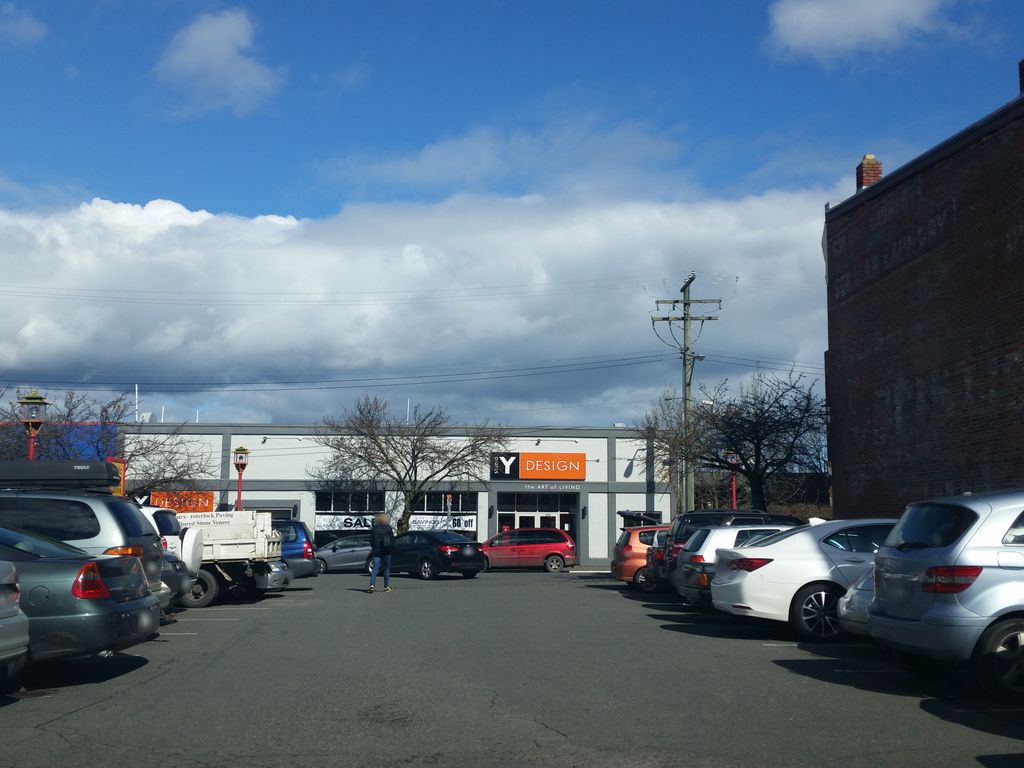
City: victoria